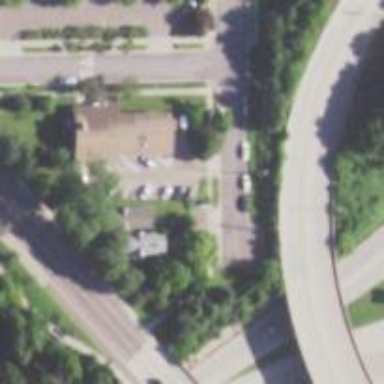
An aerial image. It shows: Residential road with sidewalk on the left side.